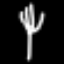
Label: fork